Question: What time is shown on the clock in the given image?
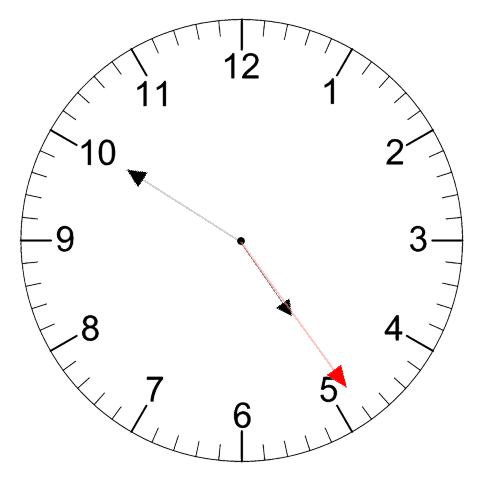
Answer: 04:50:24